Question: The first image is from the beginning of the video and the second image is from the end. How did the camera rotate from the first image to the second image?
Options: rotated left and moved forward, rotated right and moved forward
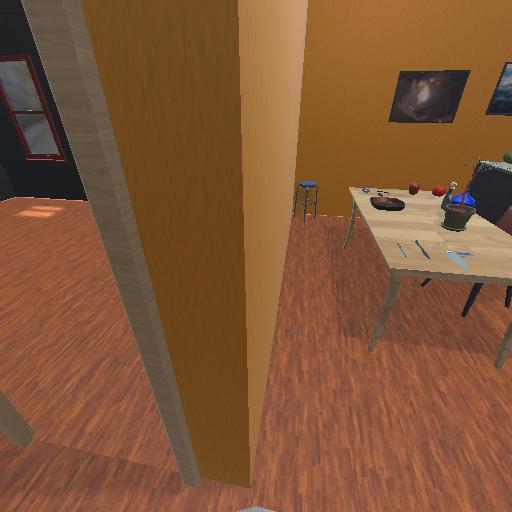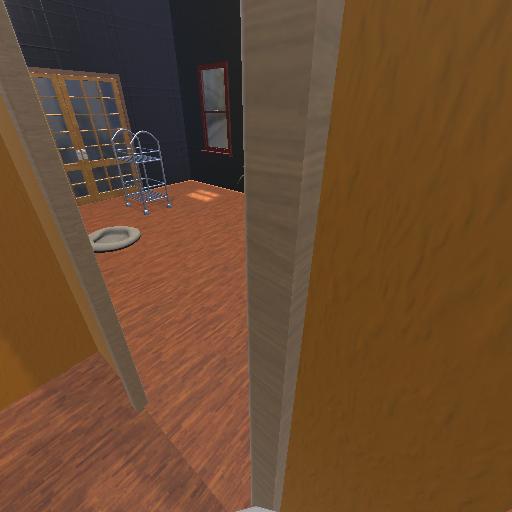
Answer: rotated left and moved forward